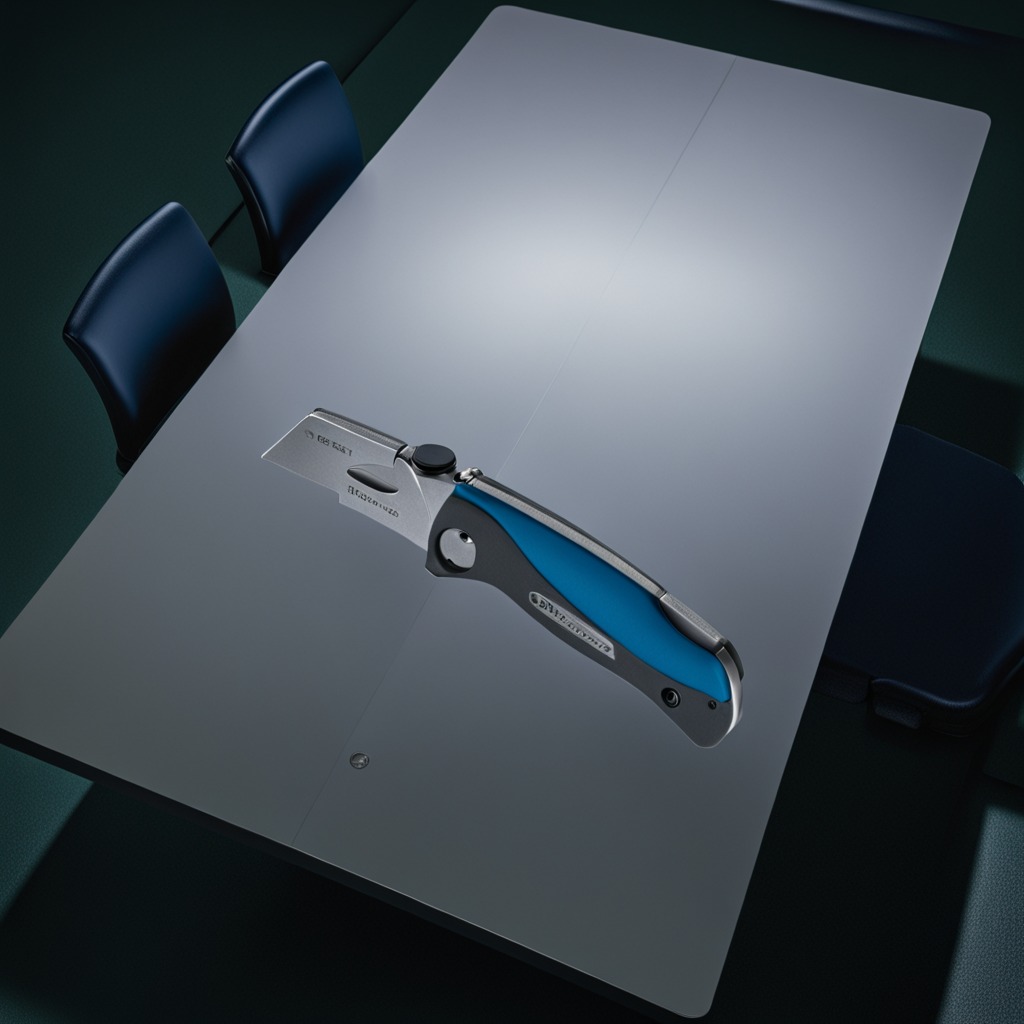
A utility knife lying on a clean empty table in a railway signal maintenance room lit by harsh overhead fluorescents photorealistic surface textures crisp shadows high dynamic range